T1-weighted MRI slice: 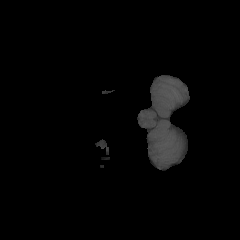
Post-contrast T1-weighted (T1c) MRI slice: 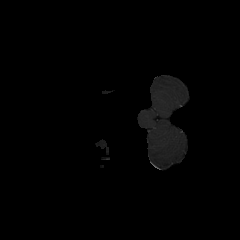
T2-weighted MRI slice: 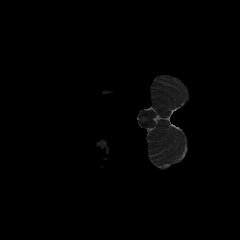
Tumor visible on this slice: no